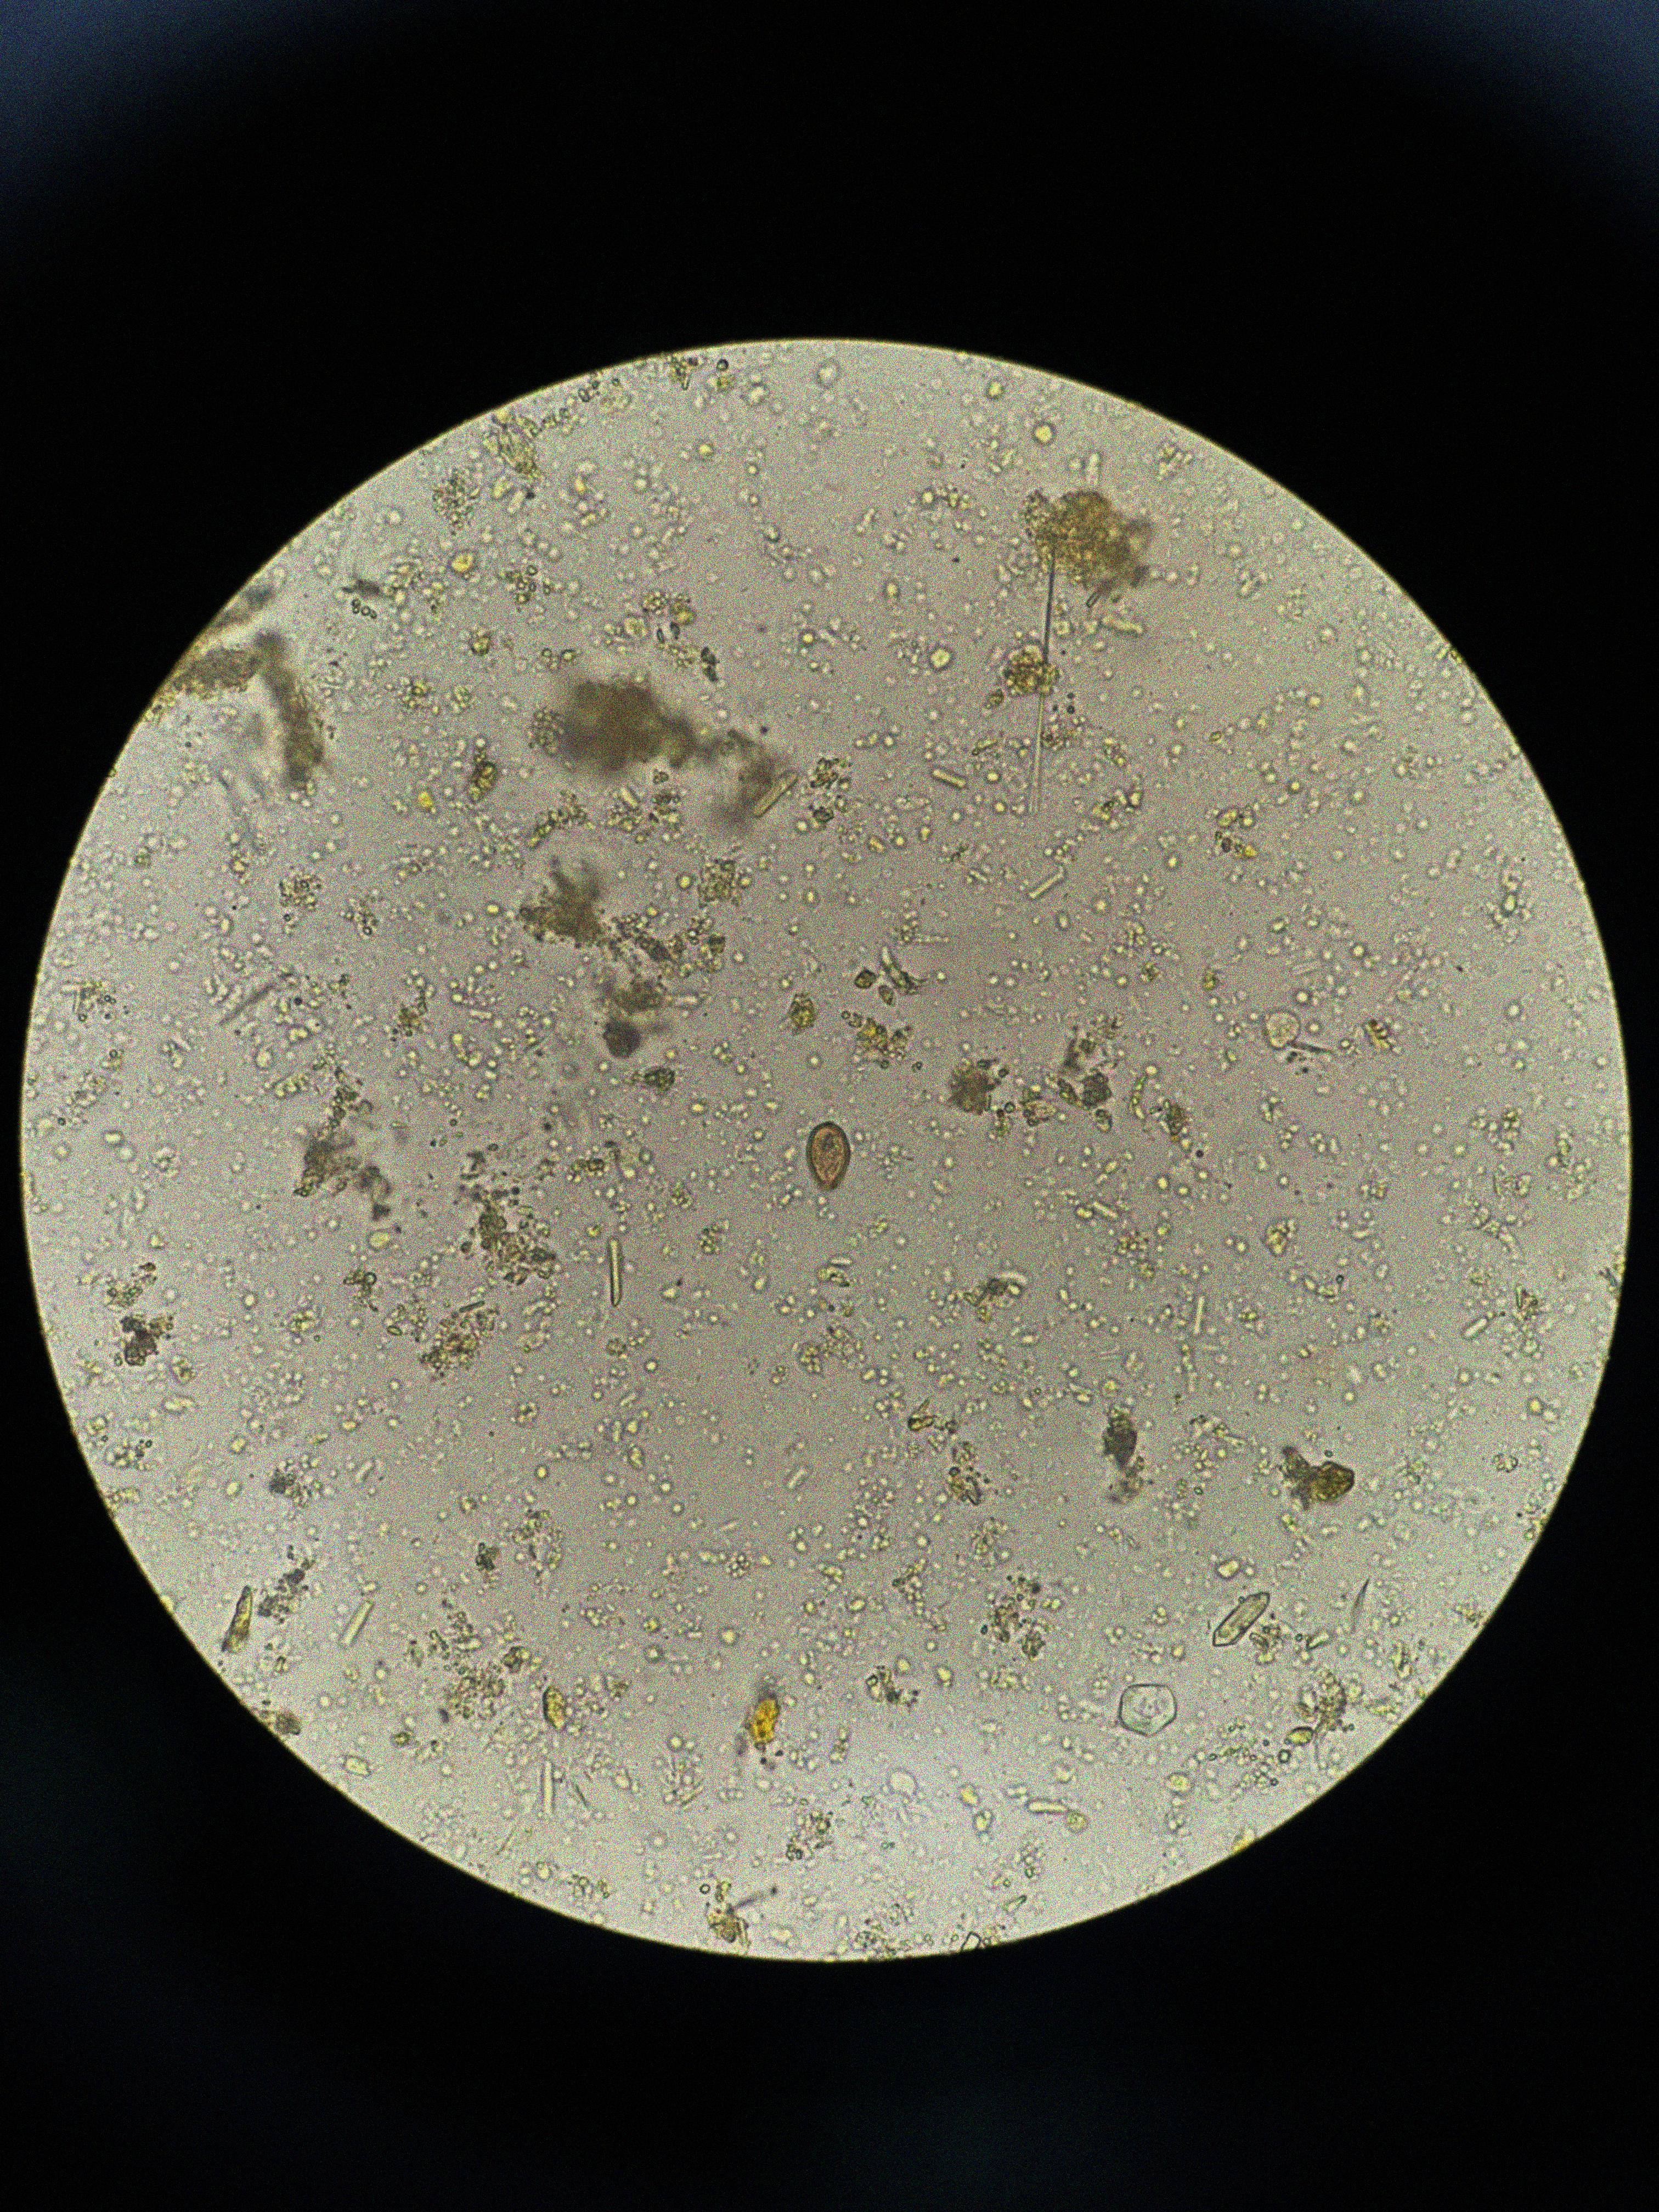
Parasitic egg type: Opisthorchis viverrine